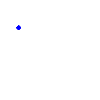
Particle: proton